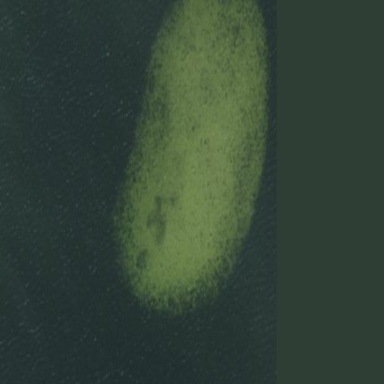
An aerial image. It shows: Islet.